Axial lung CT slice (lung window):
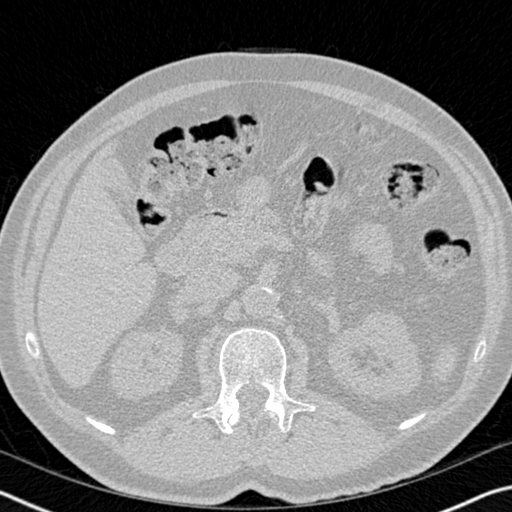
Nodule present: no